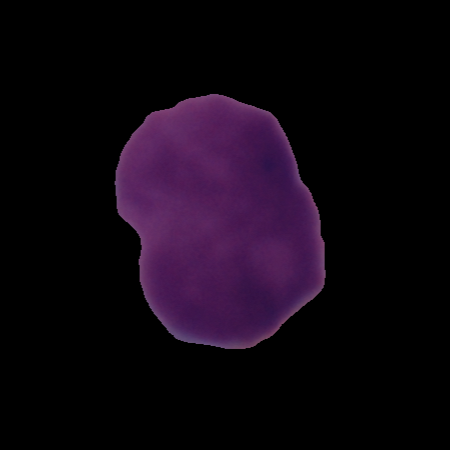
Label: cancer